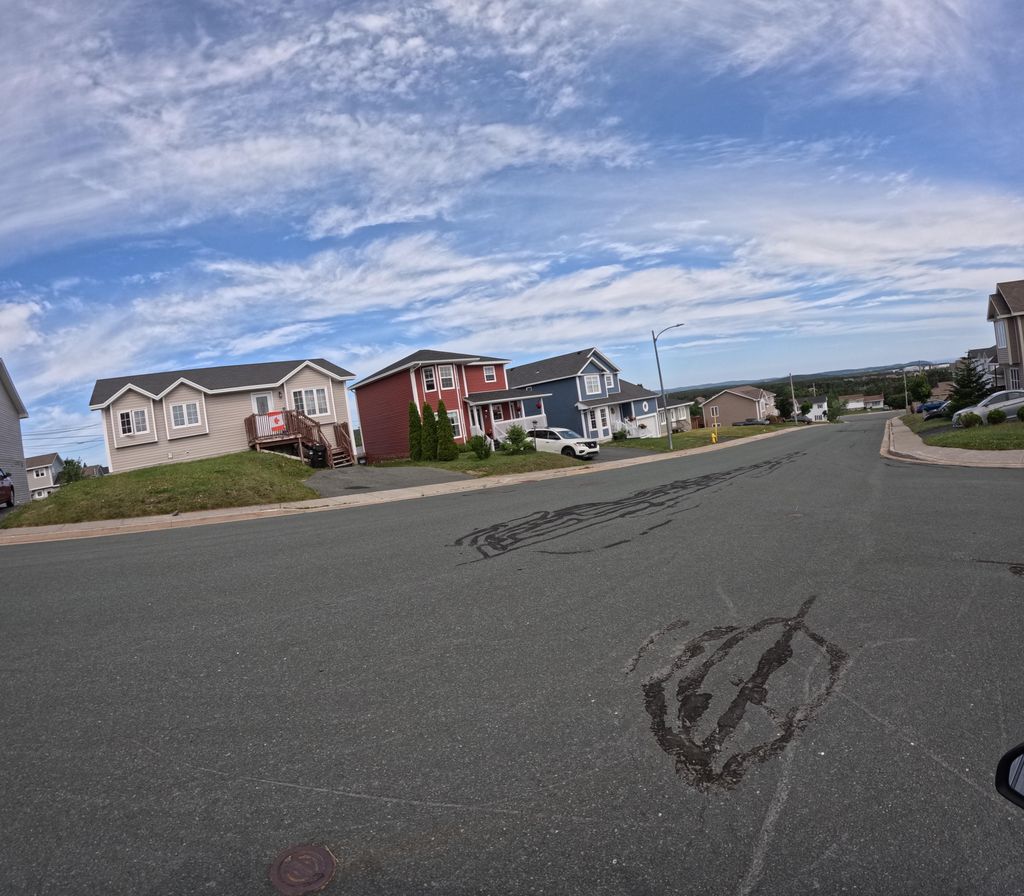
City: st_johns